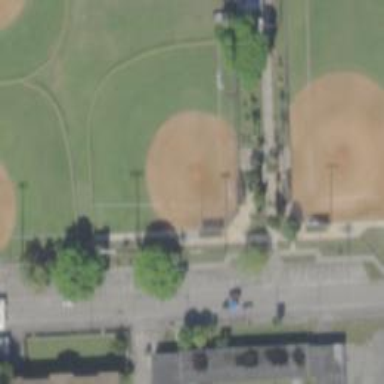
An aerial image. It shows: Baseball pitch for leisure and sports activities.